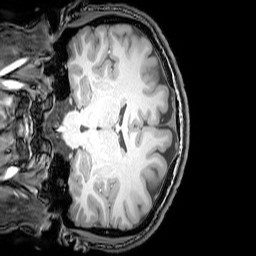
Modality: T1w
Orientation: coronal
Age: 25
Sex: male
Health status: healthy
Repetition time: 0.081 s
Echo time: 0.037 s